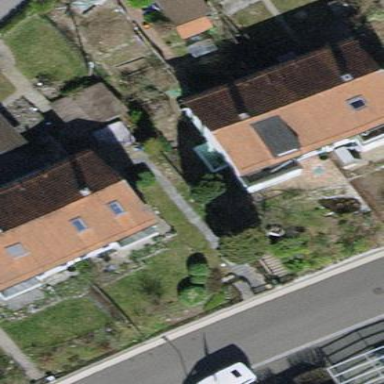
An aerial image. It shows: House with tiled roof.